Question: I'm making a tile-based 2d RPG with cocos2d. I am using CCTMXTileMaps for my maps. My player is centered on the the screen and the map moves around it (except when the player walks towards the edge of the map, where they walk away from center and actually move). This system works well in large maps. In small maps however, the map is anchored to the top right of the screen. While the mechanics still work, it would be nice to have those small maps automatically centered.
I want the map to be centered in the "red box". (The red box is just here for illustrative purposes, it's not actually there in code.)

So I figured out how to do it in theory, but I'm having trouble understanding the coordinate system. I'm using the following code to center the map but it's not behaving as expected. The map loads off of the screen.
'''
if ((self.tileMap.contentSize.height < screenSize.height) && (self.tileMap.contentSize.width < screenSize.width)) {
CGSize winSize = [[CCDirector sharedDirector] winSize];
CGPoint centerOfView = ccp(winSize.width/2, winSize.height/2);
CGPoint centerOfMap = CGPointMake((self.tileMap.mapSize.width*self.tileMap.tileSize.width)/2, (self.tileMap.mapSize.height*self.tileMap.tileSize.height)/2);
self.tileMap.anchorPoint = centerOfMap;
self.tileMap.position = centerOfView;
}
'''
What am I doing wrong here?
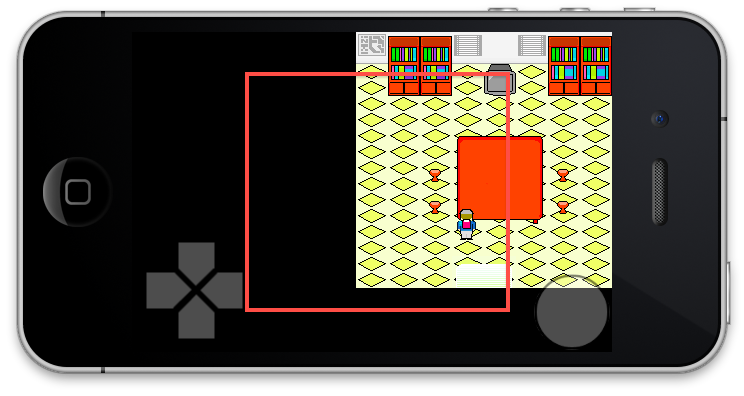
Answer: Ok, the solution is quite simple, although I was missing a few things. The most basic code for centering the map in the parent is this:
'''
//
// Get the center of the
// screen/map layer (which are the same)
//
CGPoint centerOfSelf = CGPointMake(self.contentSizeInPixels.width/2, self.contentSizeInPixels.height/2);
//
// Position the map in the center
//
tileMap.position = CGPointMake(centerOfSelf.x - (tileMap.contentSizeInPixels.width/2), centerOfSelf.y - (tileMap.contentSizeInPixels.height/2));
'''
The above mentioned code will work if you load one map per scene. However, if you have (like I do) one "world" scene that loads the maps and related data, then you need to do things a little differently. You see, loading a map which is larger than the screen will cause the layer to "stretch" and resize itself to fit the larger map. In doing so, the above code will center and subsequently loaded maps in the "stretched" map scene. So, to counteract this, I first have to resize the "world scene" layer to match the size of the screen. To do so, I use the following code:
'''
//
// Reset the size of the bounding
// area so that we can properly
// center maps that are smaller than
// the bounding area of the screen.
//
CGSize screenSize = [[CCDirector sharedDirector] winSize];
self.contentSizeInPixels = screenSize;
//move camera
self.position = CGPointZero;
'''
Note that I also move the "camera" back to the 0,0 position, in case we've moved away in following our main character.